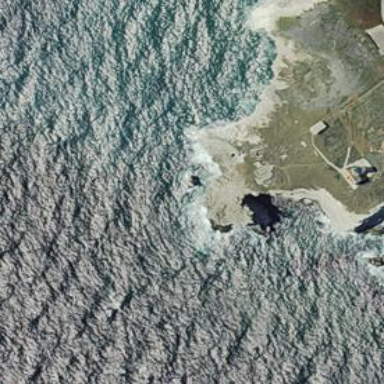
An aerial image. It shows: Cape in the landscape.